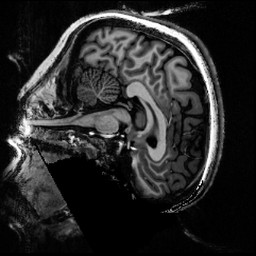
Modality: T1w
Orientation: sagittal
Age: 21
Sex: female